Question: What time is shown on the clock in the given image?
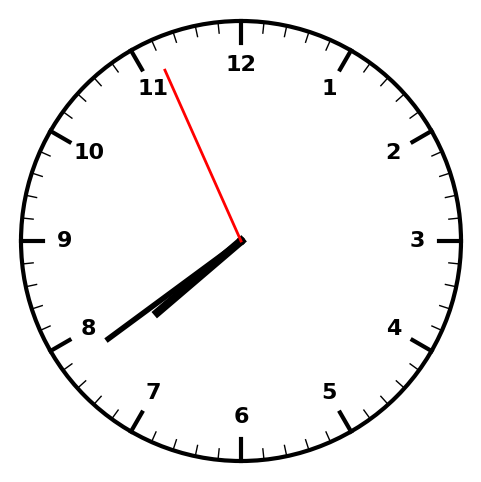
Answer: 07:38:56